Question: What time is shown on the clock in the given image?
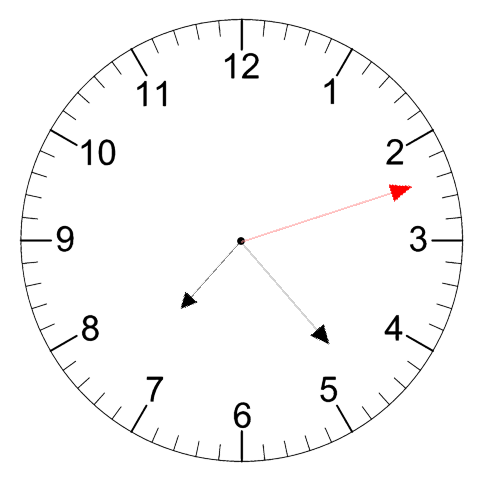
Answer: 07:23:12